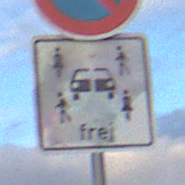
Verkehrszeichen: CarsharingfahrzeugeFrei
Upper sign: EingeschraenktesHalteverbot
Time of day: SunriseSunset
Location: Outdoor (Suburban)
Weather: PartlyCloudy
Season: NotSpecified
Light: Natural